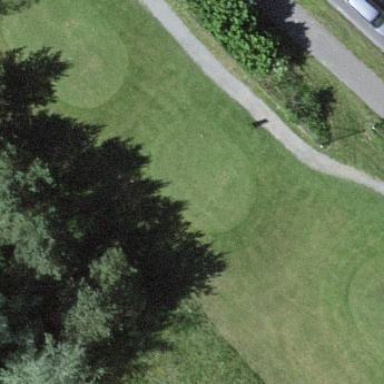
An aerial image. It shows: Golf tee.